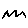
Label: zigzag